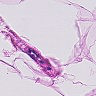
Metastatic tissue present: no